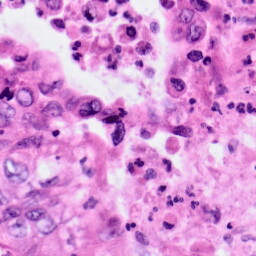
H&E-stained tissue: Pancreatic